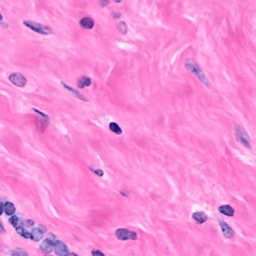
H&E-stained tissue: Breast